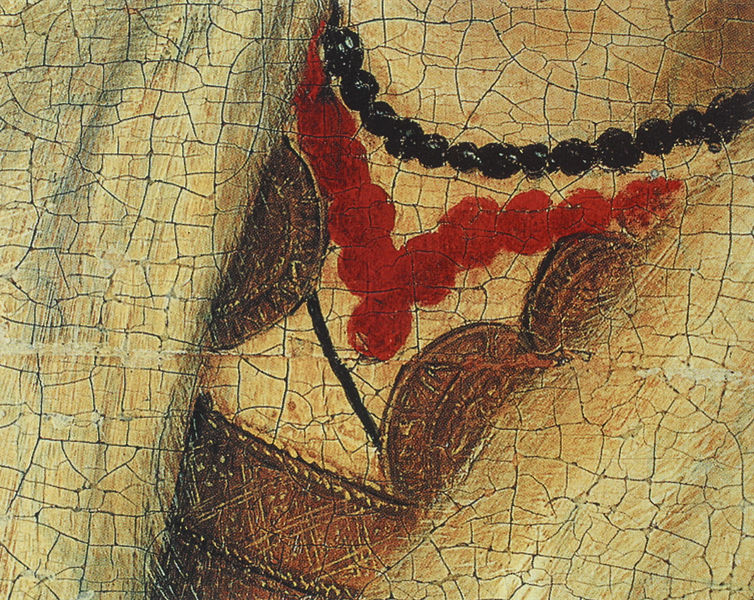
Titel: Katharinenaltar
Künstler: Lukas Cranach
Institution: Dresden, Gemäldegalerie Alte Meister
Schlagwörter: gemälde, körper, gelb, ocker, ausschnitt, braun, bunt, frau, kleid, schmuck, schwarz, rot, tuch, malerei, bluse, bild, hals, gewand, mantel, dekoltee, perle, perlen, farben, kette, risse, farbe, formen, klein, linien, detail, büste, wandmalerei, bronze, naht, perlenkette, striche, foto, ketten, medallion, leder, fresko, medaille, knick, rubin, münze, riss, zerknittert, münzen, freske, rubine, genäht, korallen, korallenkette, altersspuren